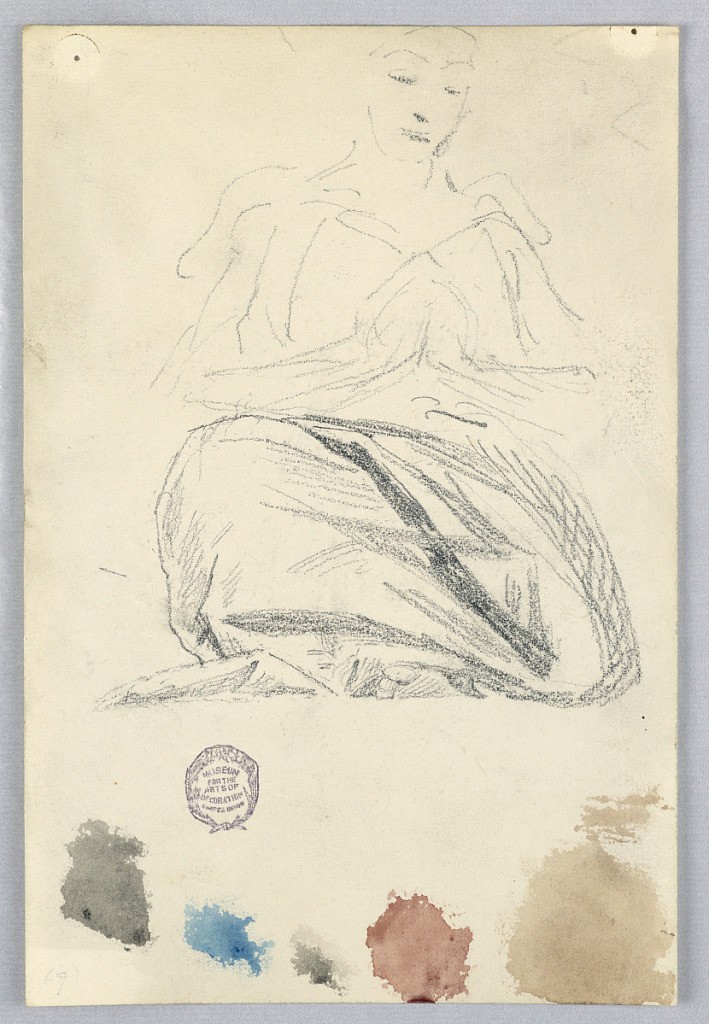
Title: Sketch of Drapery for Seated Figure
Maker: Francis Augustus Lathrop, American, 1849–1909
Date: ca. 1895
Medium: Graphite on paper, with watercolor spots below
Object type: Drawing
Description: Female figure, seated, facing frontally. Lower part of drapery shaded. Hands together, perhaps holding book.